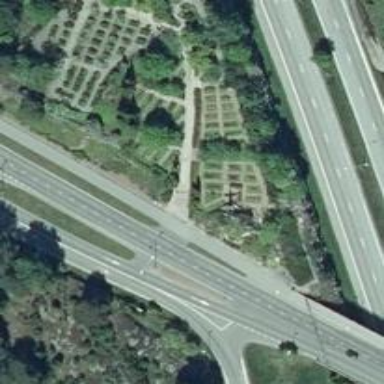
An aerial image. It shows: Memorial site with historic significance.